Interaction volume radius: 10 \u00c5
Interaction volume height: 25 \u00c5
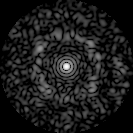
Disorder parameter: 0.7737